Field crop: maize
Growth stage: 2
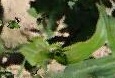
Species: maize